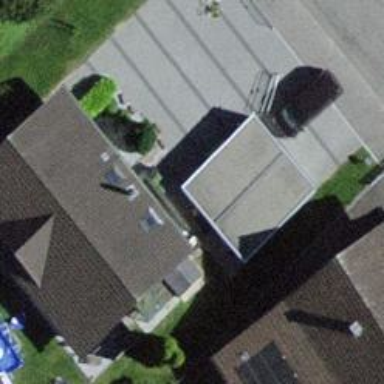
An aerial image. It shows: Garage.